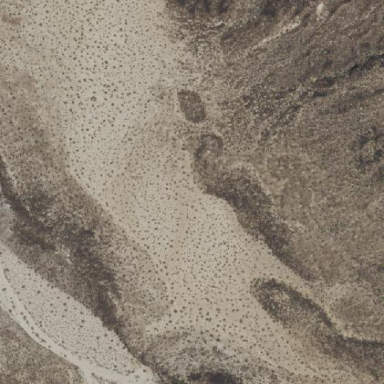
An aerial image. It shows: Natural area covered with sand.